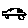
Label: car